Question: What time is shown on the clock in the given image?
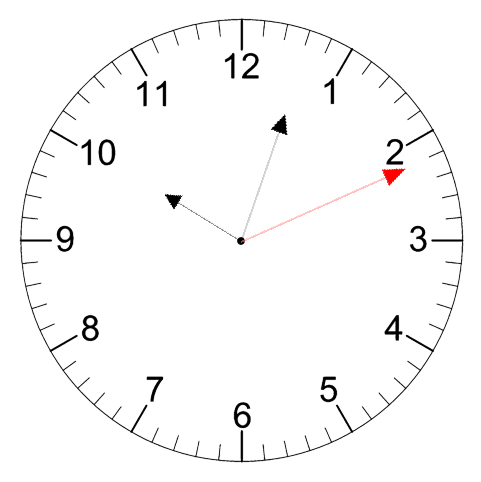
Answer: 10:03:11